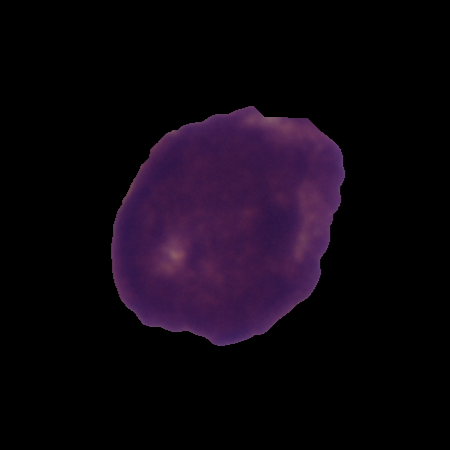
Label: cancer